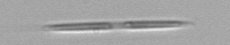
Label: Pseudo-nitzschia